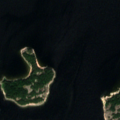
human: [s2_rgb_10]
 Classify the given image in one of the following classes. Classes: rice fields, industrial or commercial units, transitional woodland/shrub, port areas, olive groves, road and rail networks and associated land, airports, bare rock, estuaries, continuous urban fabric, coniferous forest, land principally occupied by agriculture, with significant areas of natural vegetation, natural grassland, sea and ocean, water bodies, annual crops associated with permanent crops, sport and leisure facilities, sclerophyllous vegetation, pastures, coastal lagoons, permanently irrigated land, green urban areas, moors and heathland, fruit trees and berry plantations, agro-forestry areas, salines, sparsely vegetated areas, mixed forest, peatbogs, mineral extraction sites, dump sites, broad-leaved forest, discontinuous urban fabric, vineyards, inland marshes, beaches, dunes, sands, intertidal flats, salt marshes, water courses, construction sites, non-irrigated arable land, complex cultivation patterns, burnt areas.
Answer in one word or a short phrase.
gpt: coniferous forest, mixed forest, sea and ocean